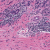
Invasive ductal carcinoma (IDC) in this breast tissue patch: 0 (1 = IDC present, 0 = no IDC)